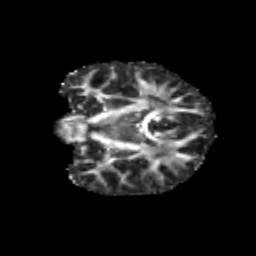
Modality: FA
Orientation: coronal
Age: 11
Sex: male
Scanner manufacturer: siemens
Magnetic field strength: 3 T
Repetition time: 3.8 s
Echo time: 0.07 s